Interaction volume radius: 10 \u00c5
Interaction volume height: 30 \u00c5
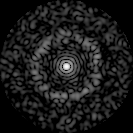
Disorder parameter: 0.8254